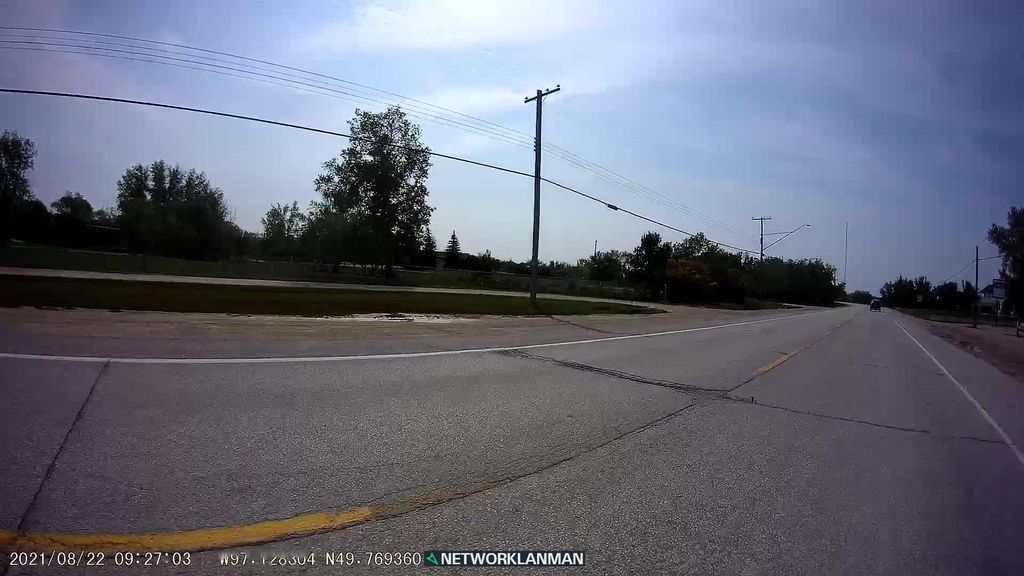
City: winnipeg